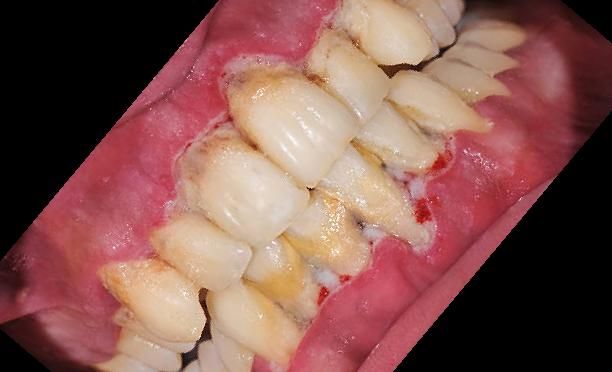
Condition: Calculus